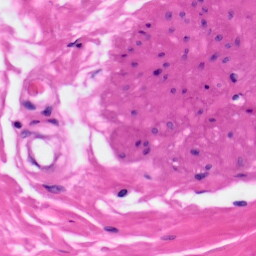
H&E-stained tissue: Skin